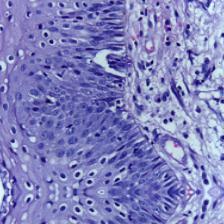
Diagnosis: Normal